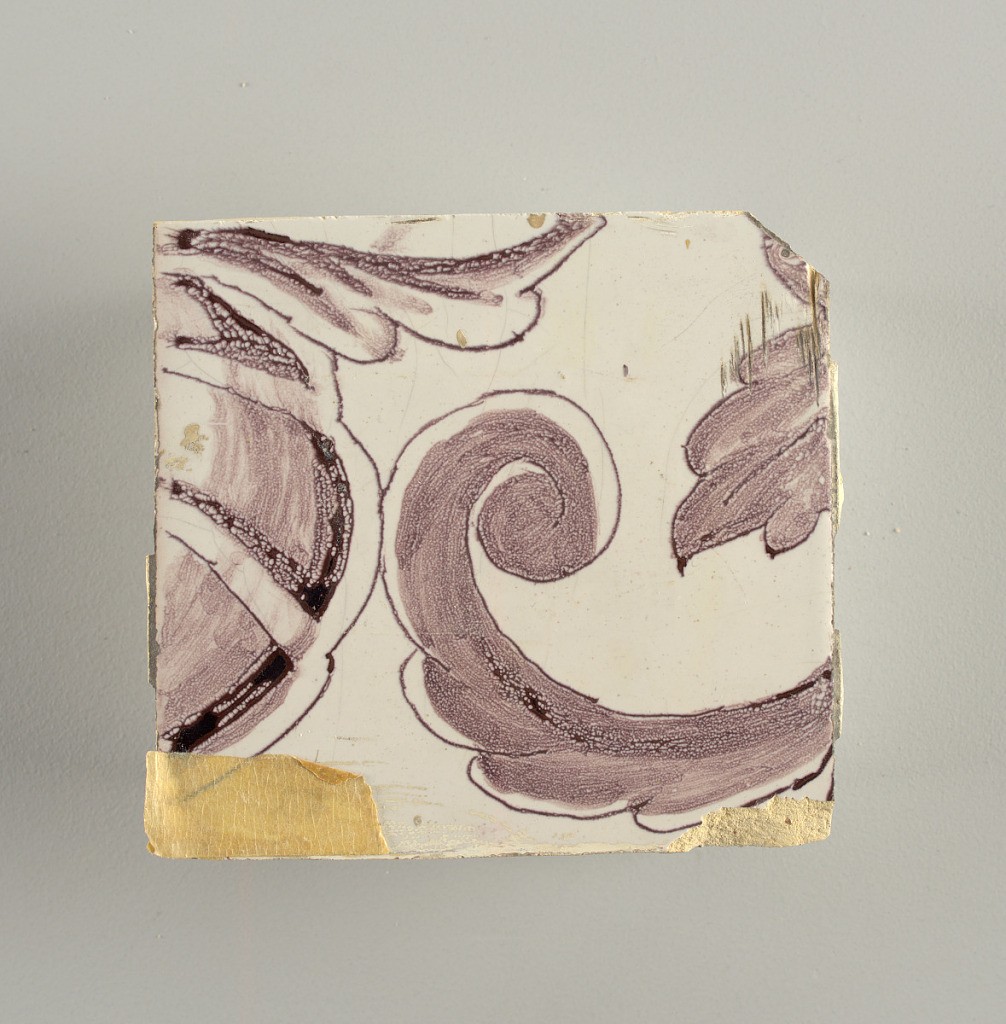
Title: Tile wall facing
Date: ca. 1725
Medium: Tin-glazed earthenware, underglaze
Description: Horizontal rectangle.  Thirty tiles wide and twenty-three tiles high with opening for fireplace eleven tiles wide and ten high.  Foliage arabesques disposed about three vertical axes from which are emphazised by urns at center and right, and at left by the figure of a standing woman carrying an infant on her arm and accompanied by two children.